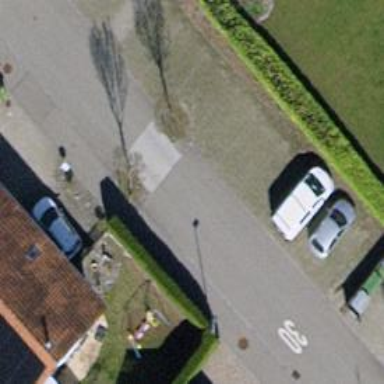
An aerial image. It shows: Traffic calming feature called choker.